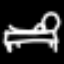
Label: bed